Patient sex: M
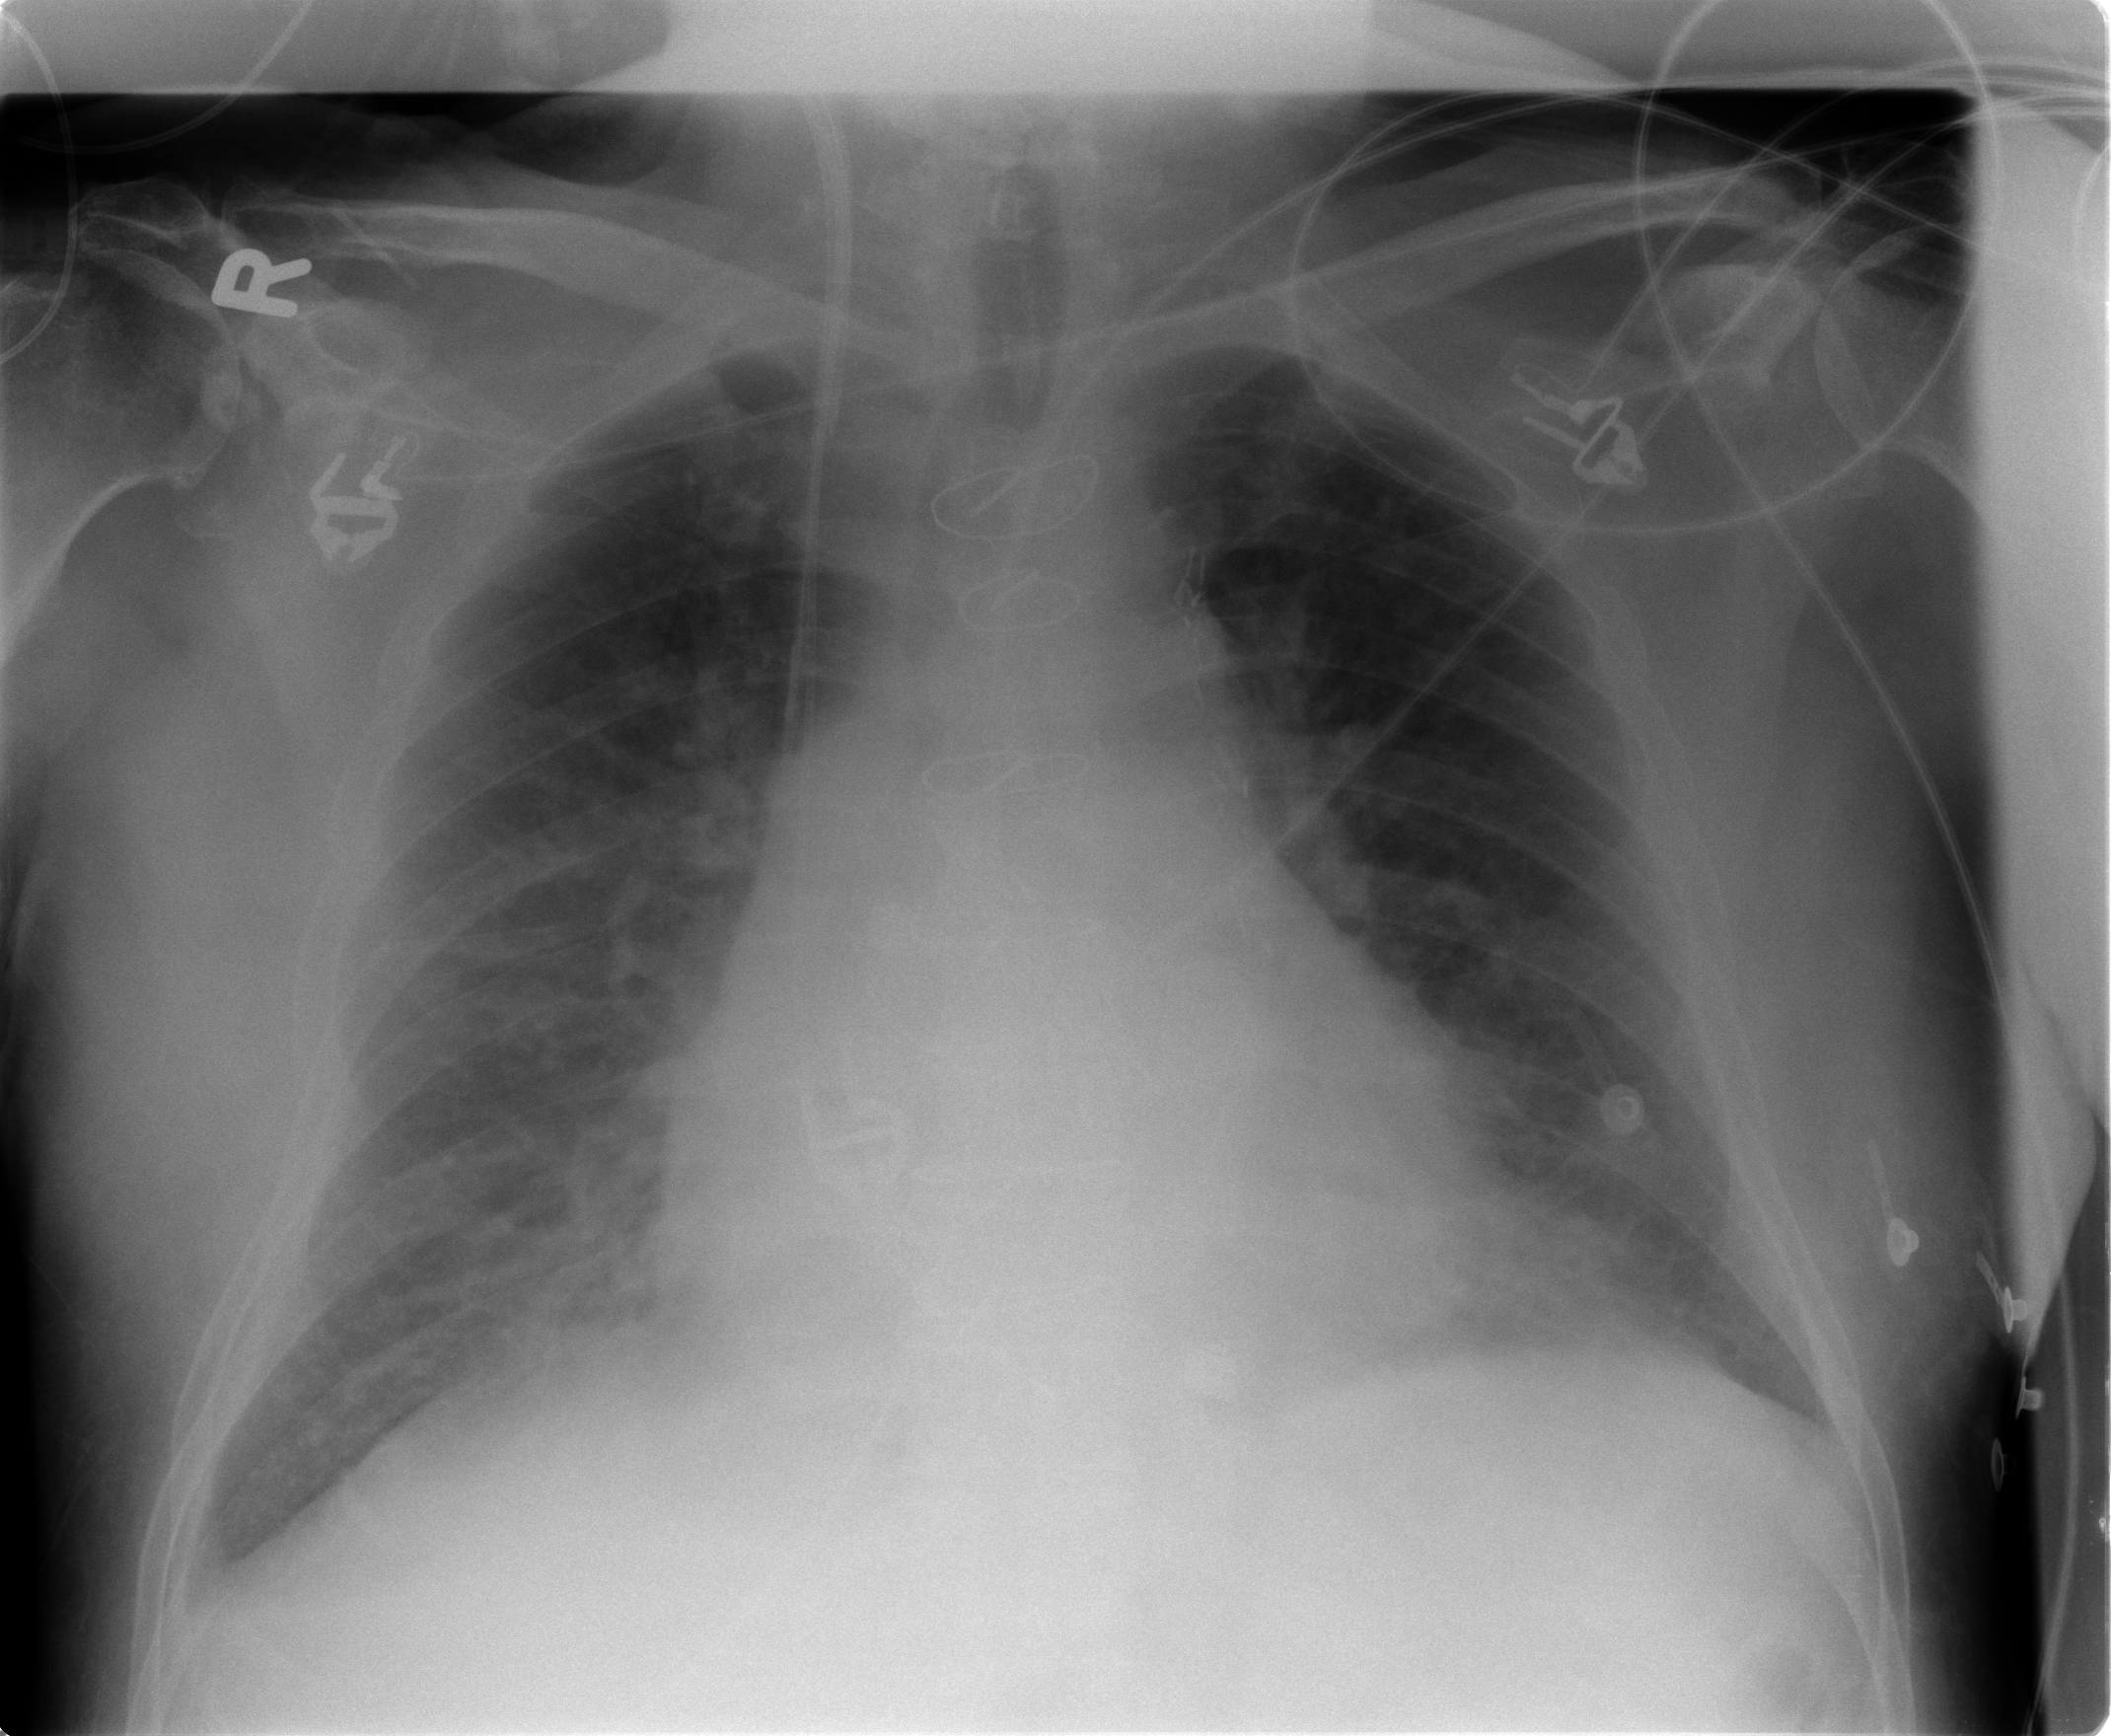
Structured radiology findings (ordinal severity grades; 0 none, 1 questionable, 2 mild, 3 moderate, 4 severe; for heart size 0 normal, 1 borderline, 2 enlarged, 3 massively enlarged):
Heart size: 2
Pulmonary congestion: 2
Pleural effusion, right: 2
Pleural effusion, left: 2
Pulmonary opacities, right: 2
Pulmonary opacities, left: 0
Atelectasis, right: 2
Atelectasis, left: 2